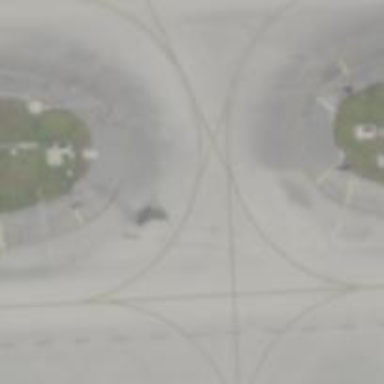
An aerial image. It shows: Image of taxiway at airport.